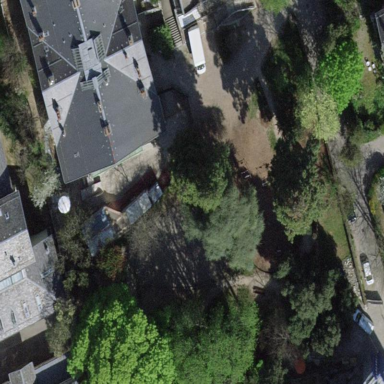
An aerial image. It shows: Lovely park for leisure and relaxation.